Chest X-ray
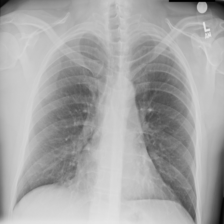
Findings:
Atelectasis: negative
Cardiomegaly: negative
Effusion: negative
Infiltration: negative
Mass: negative
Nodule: negative
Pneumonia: negative
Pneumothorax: negative
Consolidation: negative
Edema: negative
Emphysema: negative
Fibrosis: negative
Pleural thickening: negative
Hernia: negative